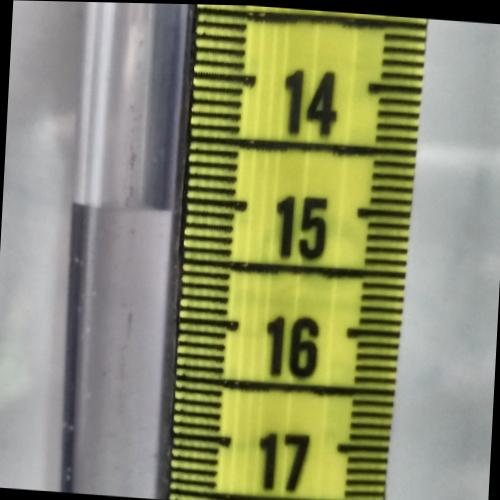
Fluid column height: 15.1 cm